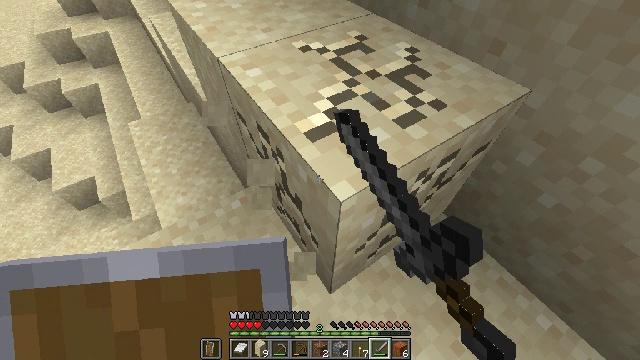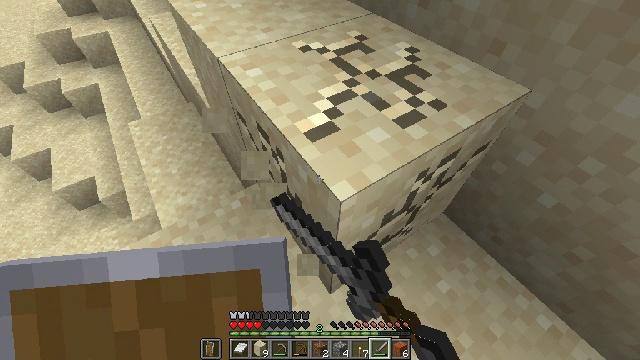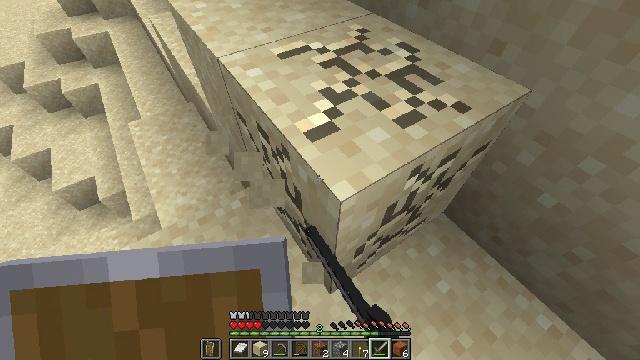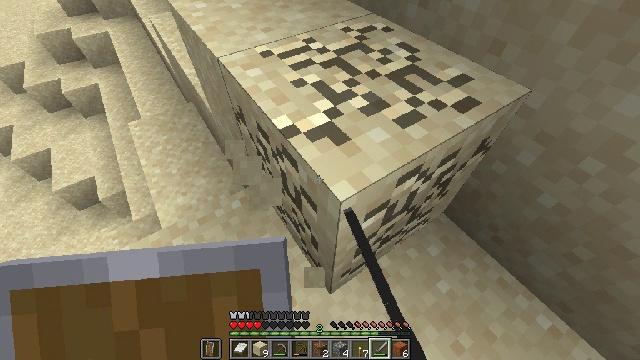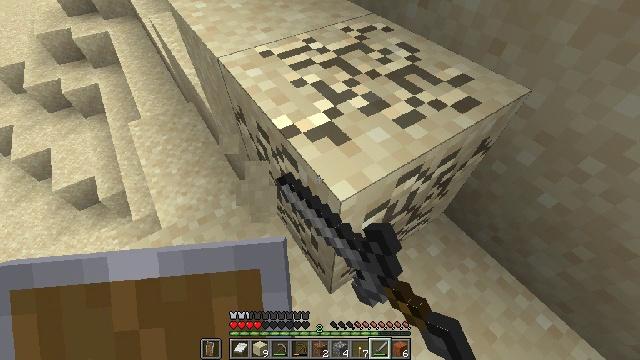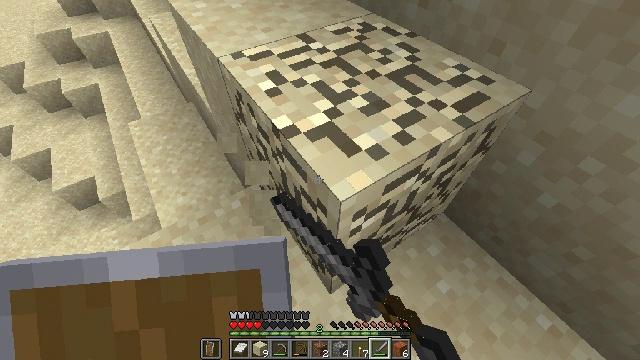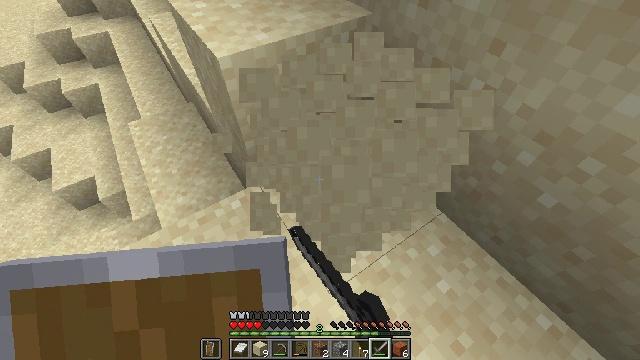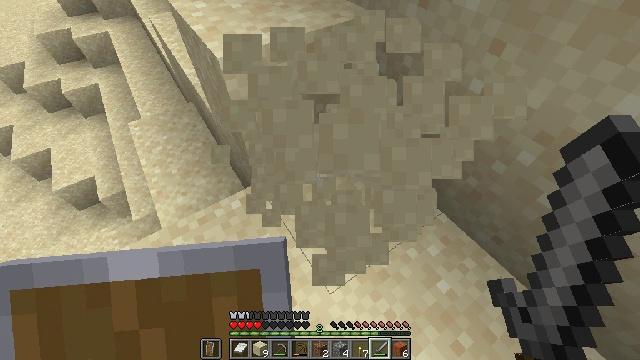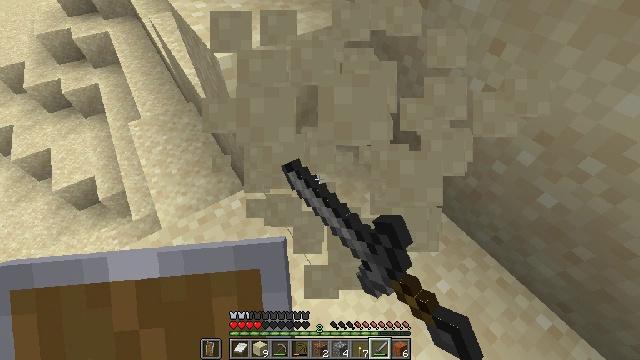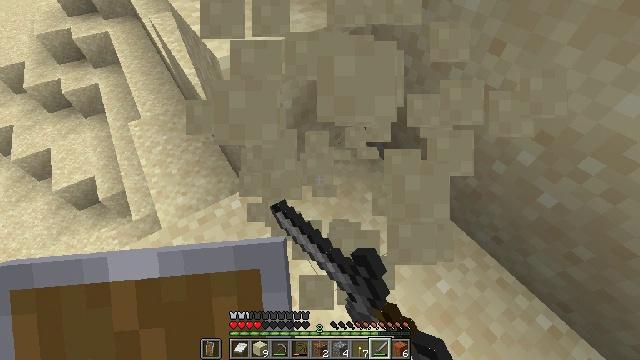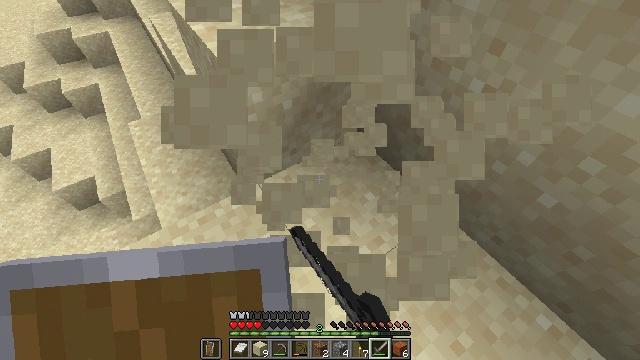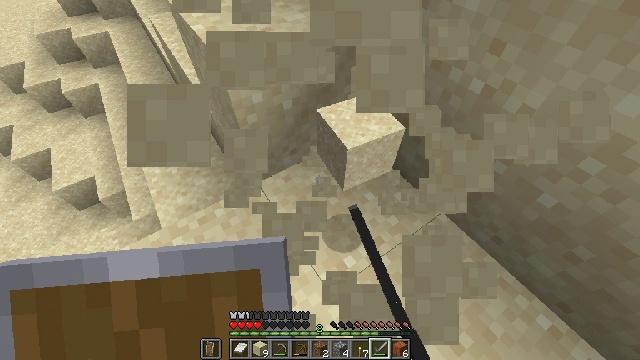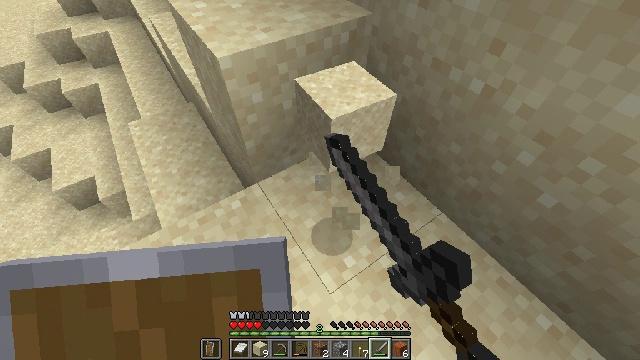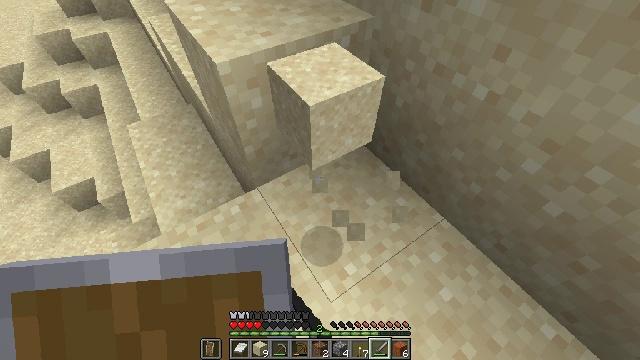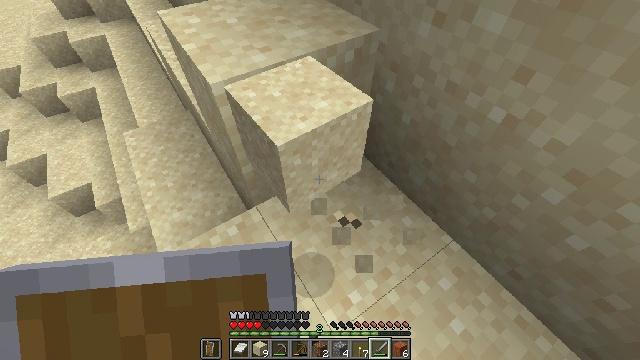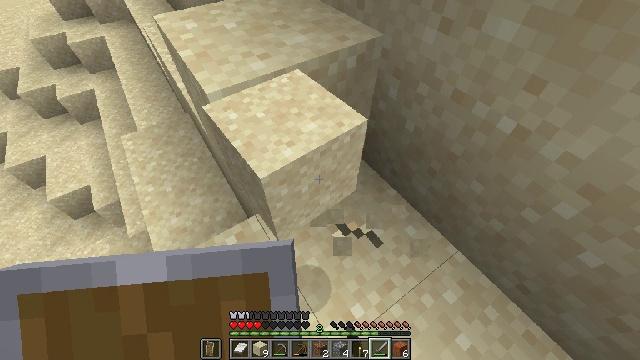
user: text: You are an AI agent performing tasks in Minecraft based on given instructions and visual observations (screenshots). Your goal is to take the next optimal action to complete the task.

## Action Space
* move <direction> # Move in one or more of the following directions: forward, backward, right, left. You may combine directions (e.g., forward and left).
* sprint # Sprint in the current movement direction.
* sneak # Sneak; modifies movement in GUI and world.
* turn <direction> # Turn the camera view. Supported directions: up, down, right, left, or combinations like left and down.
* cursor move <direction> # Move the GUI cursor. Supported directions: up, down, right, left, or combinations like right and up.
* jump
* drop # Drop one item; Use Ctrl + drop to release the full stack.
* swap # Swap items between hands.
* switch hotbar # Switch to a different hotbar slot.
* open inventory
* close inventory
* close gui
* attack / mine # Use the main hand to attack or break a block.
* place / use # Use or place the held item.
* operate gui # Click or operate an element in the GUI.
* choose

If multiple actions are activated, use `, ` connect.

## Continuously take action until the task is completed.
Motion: motion action
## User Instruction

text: Dig up some sand.
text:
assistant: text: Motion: attack / mine
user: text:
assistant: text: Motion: attack / mine
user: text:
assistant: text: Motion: attack / mine
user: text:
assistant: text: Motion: attack / mine
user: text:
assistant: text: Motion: attack / mine
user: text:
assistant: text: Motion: attack / mine
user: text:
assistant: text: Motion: attack / mine
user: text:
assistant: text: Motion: attack / mine
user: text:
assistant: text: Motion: attack / mine
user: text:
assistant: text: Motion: attack / mine
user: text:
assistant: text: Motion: attack / mine
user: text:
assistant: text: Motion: attack / mine
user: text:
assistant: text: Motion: move forward, attack / mine
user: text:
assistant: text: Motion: move forward, attack / mine
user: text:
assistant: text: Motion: move forward, attack / mine
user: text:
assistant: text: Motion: move forward, attack / mine
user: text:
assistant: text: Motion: move forward, turn left, attack / mine
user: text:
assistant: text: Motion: turn left, attack / mine
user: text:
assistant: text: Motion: turn left, attack / mine
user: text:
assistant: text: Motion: turn left, attack / mine
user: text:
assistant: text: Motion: turn left, attack / mine
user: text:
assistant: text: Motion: attack / mine
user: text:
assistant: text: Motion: attack / mine
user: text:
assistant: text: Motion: attack / mine
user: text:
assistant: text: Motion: turn left, attack / mine
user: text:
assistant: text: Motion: attack / mine
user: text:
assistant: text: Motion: attack / mine
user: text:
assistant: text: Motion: attack / mine
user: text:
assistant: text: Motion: attack / mine
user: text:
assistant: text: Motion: attack / mine